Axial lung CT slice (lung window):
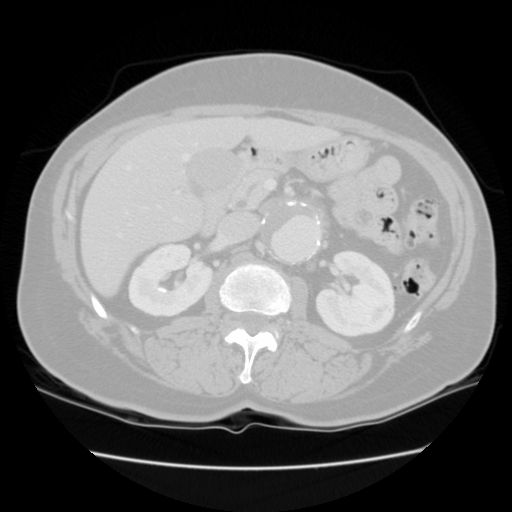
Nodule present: no